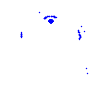
Particle: electron